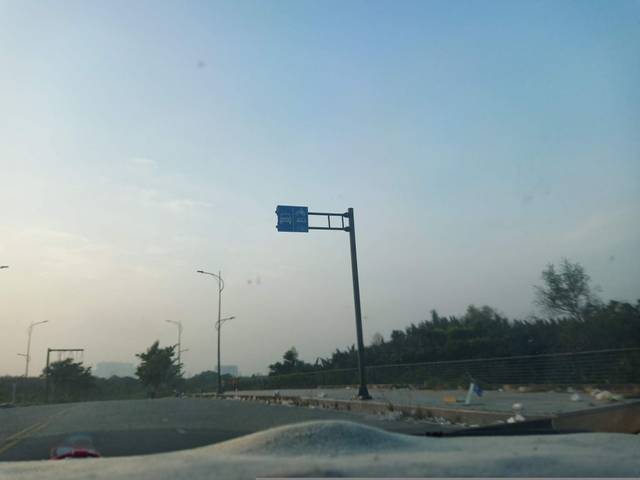
Region: Vietnam
Coordinates: 10.77, 106.717